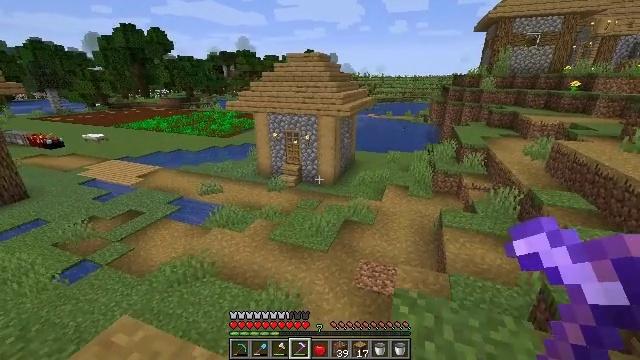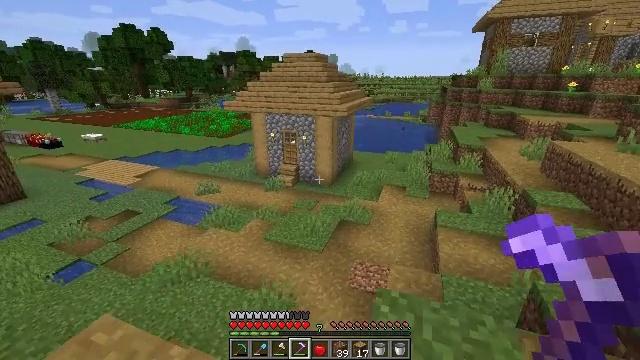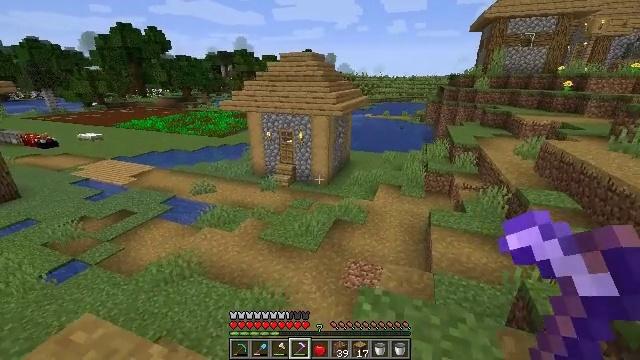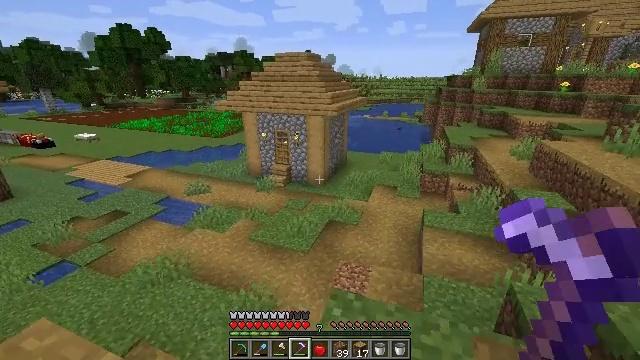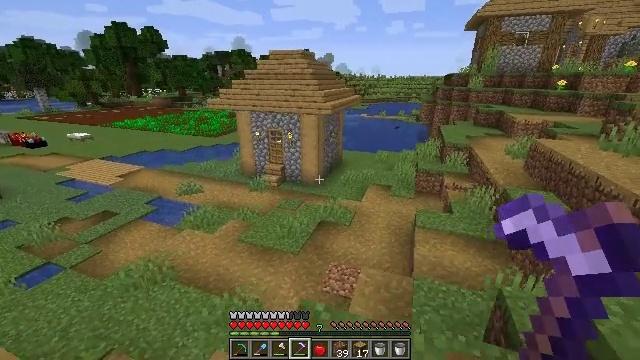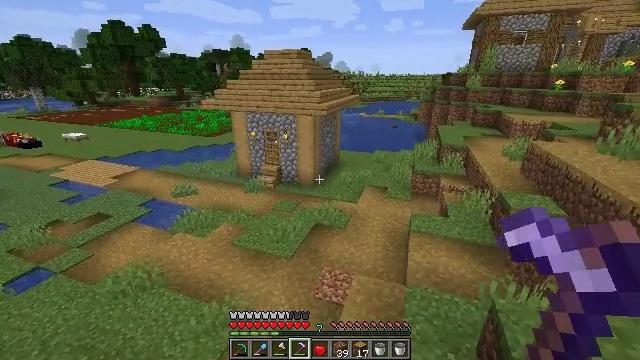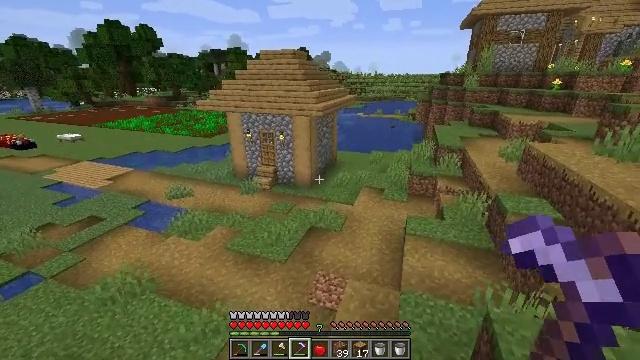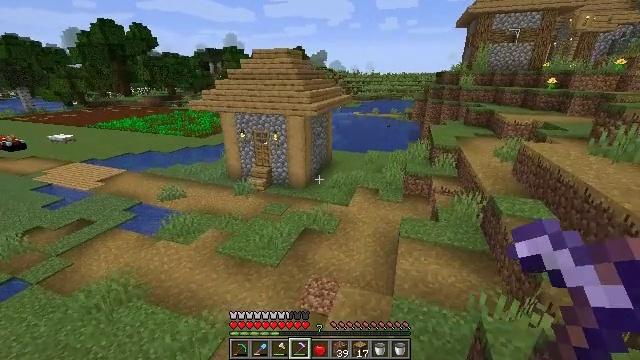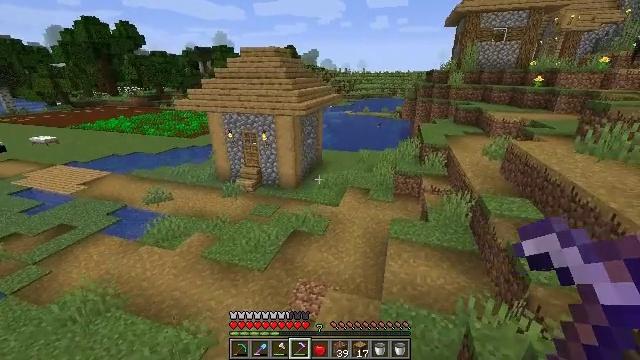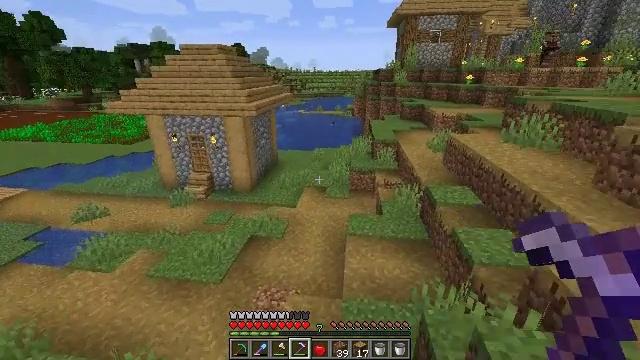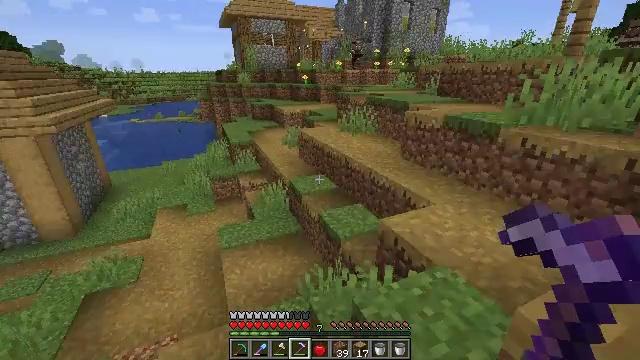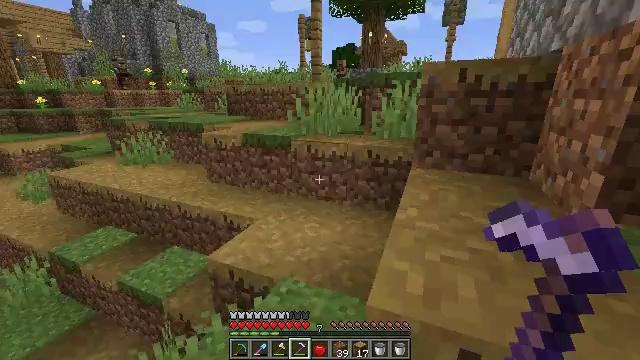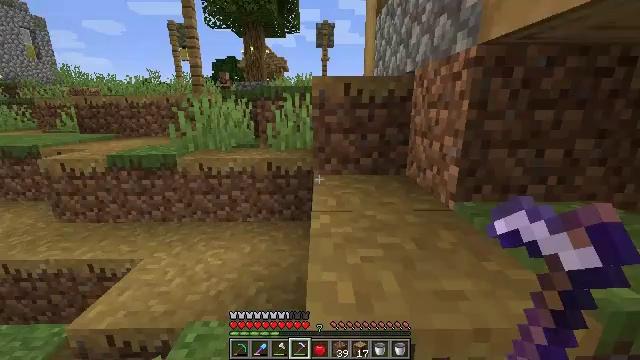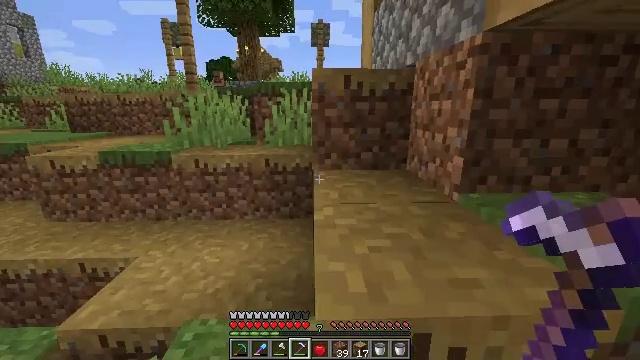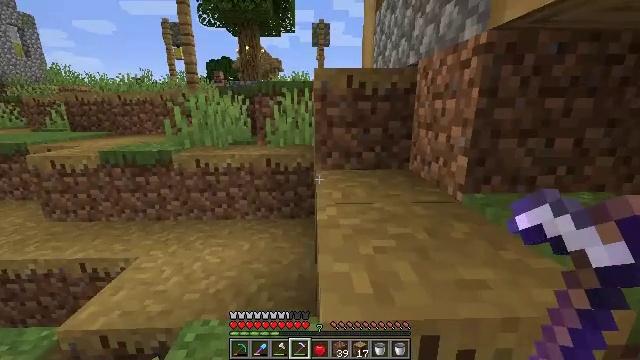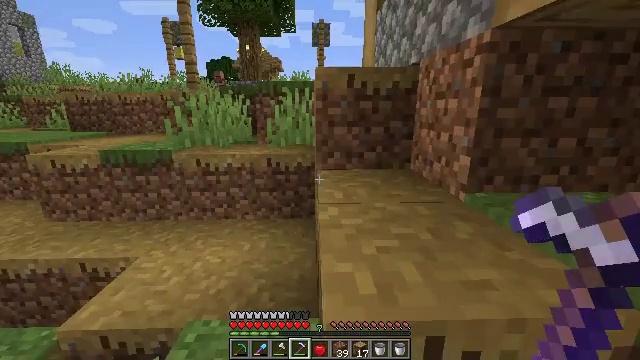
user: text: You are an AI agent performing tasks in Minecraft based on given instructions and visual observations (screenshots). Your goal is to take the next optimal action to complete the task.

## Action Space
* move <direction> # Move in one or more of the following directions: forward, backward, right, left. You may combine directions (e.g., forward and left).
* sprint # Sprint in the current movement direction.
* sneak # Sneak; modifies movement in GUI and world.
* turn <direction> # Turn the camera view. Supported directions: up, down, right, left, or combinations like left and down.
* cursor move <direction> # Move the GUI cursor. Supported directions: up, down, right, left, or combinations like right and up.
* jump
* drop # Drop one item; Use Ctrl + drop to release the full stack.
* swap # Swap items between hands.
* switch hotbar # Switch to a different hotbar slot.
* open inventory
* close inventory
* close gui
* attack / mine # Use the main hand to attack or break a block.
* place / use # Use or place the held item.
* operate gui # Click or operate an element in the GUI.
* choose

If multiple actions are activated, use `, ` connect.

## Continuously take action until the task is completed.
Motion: motion action
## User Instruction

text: Mine the sugar cane near rivers.
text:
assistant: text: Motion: move right
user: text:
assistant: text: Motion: move forward and move right
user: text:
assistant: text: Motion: move forward and move right
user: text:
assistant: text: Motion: move forward and move right
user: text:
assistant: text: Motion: move forward and move right
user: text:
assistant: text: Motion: move forward and move right
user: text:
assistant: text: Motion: move forward and move right
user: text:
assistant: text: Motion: move forward and move right, turn right
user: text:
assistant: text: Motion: move forward and move right, turn right
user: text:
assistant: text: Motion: move forward, turn right
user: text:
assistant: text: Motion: turn right and up
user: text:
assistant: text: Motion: turn right and up
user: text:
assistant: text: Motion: turn right
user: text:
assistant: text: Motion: no_op
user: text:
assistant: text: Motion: no_op
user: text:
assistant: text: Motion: no_op
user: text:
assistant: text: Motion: move forward
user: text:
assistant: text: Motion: move forward
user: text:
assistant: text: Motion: move forward
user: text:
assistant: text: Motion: move forward and move left
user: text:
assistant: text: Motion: move forward and move left
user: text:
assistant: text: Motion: move forward and move left
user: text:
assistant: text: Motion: move forward and move left, turn right
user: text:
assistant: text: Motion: move forward and move left, turn right and up
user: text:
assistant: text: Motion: move forward and move left, turn right and up
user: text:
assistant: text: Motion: move forward and move left, turn right and up
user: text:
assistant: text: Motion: move forward and move left, turn right and up
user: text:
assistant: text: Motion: move forward and move left, turn right and up
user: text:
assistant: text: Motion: move forward and move left, turn right and up
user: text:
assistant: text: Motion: move forward and move left, turn right and up